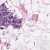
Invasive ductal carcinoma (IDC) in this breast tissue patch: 0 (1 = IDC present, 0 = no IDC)